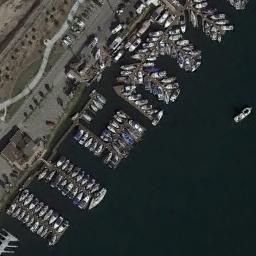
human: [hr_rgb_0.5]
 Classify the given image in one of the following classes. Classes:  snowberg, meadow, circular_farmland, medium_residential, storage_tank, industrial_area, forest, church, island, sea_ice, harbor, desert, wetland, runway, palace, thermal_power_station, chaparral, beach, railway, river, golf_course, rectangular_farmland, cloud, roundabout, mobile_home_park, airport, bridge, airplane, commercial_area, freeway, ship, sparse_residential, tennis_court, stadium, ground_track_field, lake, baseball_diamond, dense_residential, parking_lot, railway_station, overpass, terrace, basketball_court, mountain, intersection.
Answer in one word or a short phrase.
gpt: harbor